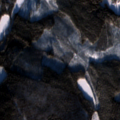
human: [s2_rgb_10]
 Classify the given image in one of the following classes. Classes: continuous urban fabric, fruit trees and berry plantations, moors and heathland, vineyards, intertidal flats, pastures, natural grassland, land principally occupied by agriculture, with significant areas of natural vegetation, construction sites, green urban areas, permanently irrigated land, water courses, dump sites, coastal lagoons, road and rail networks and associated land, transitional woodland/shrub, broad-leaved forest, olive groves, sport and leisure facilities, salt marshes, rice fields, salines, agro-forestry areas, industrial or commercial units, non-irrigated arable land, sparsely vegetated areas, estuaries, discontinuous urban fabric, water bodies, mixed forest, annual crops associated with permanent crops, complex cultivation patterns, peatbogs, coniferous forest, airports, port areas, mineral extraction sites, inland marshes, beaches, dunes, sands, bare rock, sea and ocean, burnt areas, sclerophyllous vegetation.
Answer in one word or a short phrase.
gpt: coniferous forest, mixed forest, transitional woodland/shrub